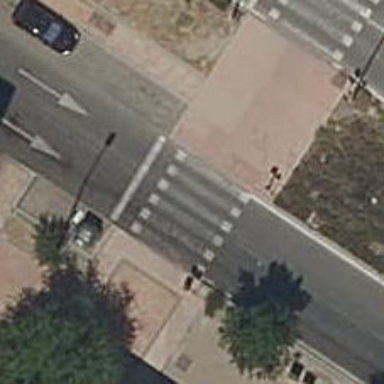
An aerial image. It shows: Road with traffic signals and zebra crossing with traffic signals.